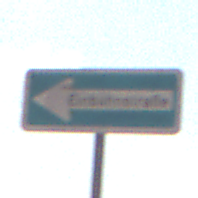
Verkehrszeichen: EinbahnstrasseLinksweisend
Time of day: Midday
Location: Outdoor (Nature)
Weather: PartlyCloudy
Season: NotSpecified
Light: Natural